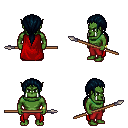
a pixel art fantasy rpg character, male body template, orc, green skin, red cape, red pants, raven ponytail hairstyle, bracelets, spear, four views (front, back, left, right), 2x2 character sprite sheet, small pixel art, hard edges, no anti-aliasing